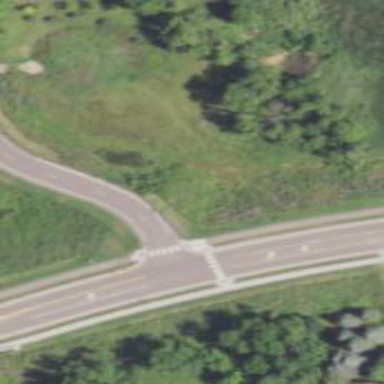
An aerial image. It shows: Asphalt cycleway with uncontrolled zebra crossing.